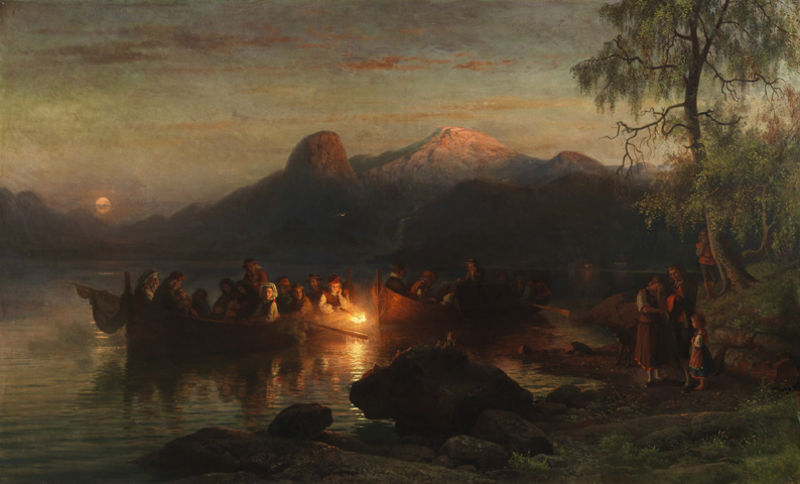
Titel: Norwegisches Fischerbegräbnis
Künstler: Georg Eduard Otto Saal
Standort: Karlsruhe
Institution: Staatliche Kunsthalle Karlsruhe
Schlagwörter: baum, berg, blau, dunkel, felsen, feuer, gemälde, himmel, mann, meer, schatten, wasser, wolken, bäume, fluss, frauen, grün, landschaft, menschen, mädchen, sand, see, ufer, abend, braun, bunt, frau, hell, lampe, laterne, licht, männer, nacht, gras, rot, schnee, wiese, fest, gesellschaft, leute, malerei, barock, stein, steine, tod, trauer, öl, baumstamm, dämmerung, hügel, kalt, morgen, natur, sonnenaufgang, spiegelung, sonne, land, realismus, familie, kind, mutter, vater, schön, boot, boote, kahn, kinder, paddel, ruder, schiff, schiffe, segel, wellen, düster, fischer, berge, farben, fels, gebirge, gipfel, farbe, sonnenuntergang, beleuchtung, romantik, krieg, untergang, weib, weiber, warten, abendstimmung, mondlicht, flucht, mond, abschied, seen, bergspitze, weinen, berggipfel, begr, ölmalerei, begräbnis, prozession, atmosphäre, ankunft, fang, verstecken, bote, bär, fackel, vollmond, ablegen, fahrt, heimkehr, suche, ruderboote, nachen, überfahrt, schneeberge, fackeln, gemeinschaft, vesper, gipfle, fuer, ertrunken, mama, livht, llicht, nachtstück, zurückbleiben, weißer berg, truer, bergmaßiv, nachen kahn, erschauern, atem anhalten, luft anhalten, fanilie, carravagisten